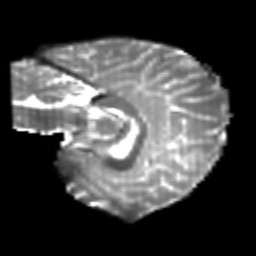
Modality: T2w
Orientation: sagittal
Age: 21
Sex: female
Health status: healthy
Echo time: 0.074 s